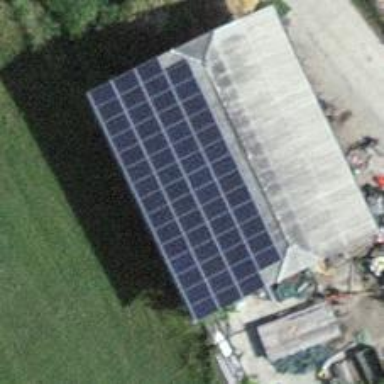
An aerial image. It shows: Solar photovoltaic panel generator.